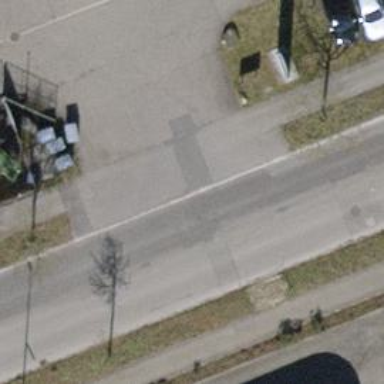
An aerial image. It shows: Junction.